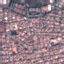
Label: Residential